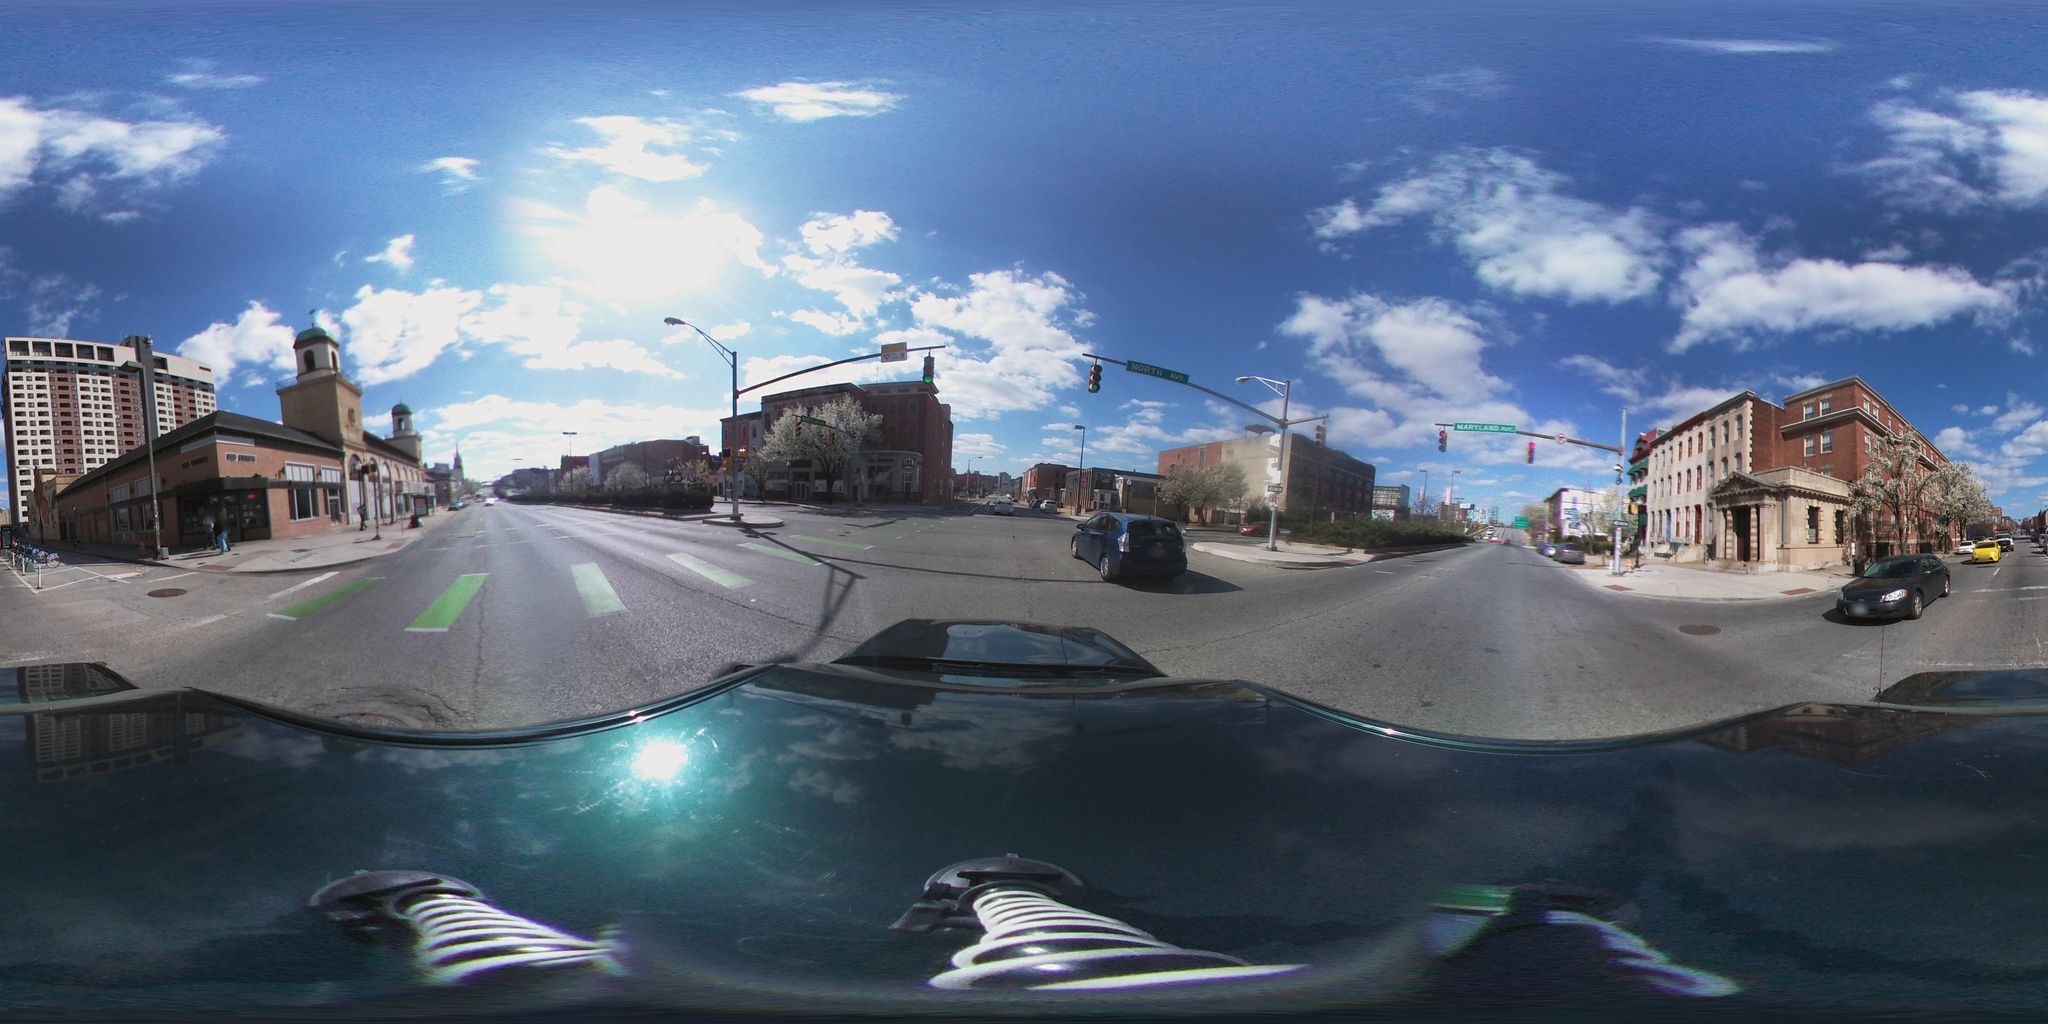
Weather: clear
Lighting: day
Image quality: good
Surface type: cycling surface
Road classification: secondary
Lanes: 2
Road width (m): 2.0
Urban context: urban centre
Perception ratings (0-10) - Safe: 0.72, Lively: 6.3, Beautiful: 3.22, Boring: 1.6, Depressing: 4.79, Wealthy: 1.68